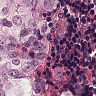
Metastatic tissue present: yes